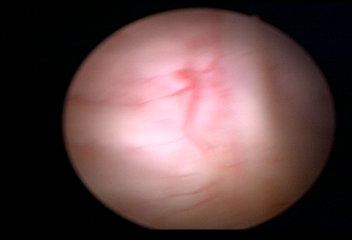
Modality: WLC
Class: Normal mucosa
Bladder cancer association: No